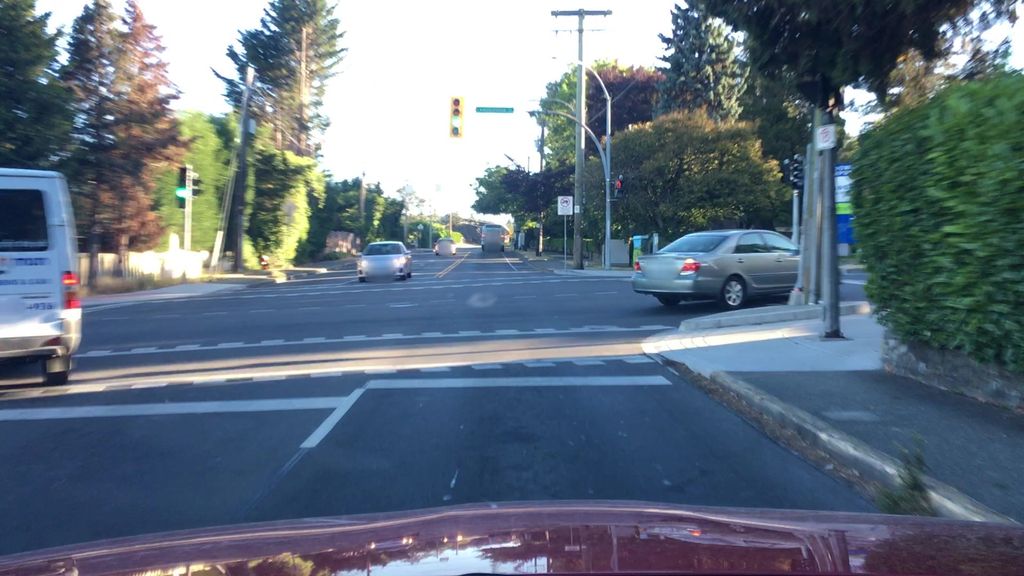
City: victoria